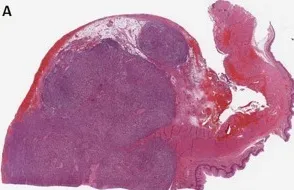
(A) Microscopic findings of the tumor at 5x magnification. Anaplastic large cells showing solid growth pattern and poorly cohesive growth.
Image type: pathology (h&e)